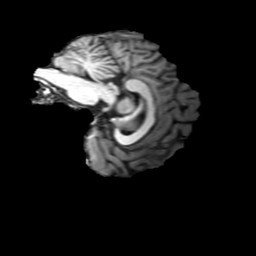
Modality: T1w
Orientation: sagittal
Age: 46
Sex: female
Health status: ill